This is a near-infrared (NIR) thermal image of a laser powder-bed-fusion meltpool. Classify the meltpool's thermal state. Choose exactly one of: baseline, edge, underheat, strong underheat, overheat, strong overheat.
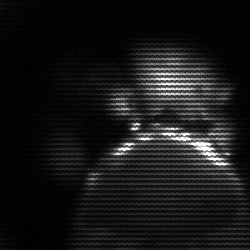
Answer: edge